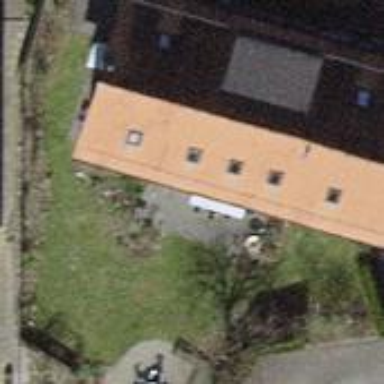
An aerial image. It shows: Building with tiled roof.